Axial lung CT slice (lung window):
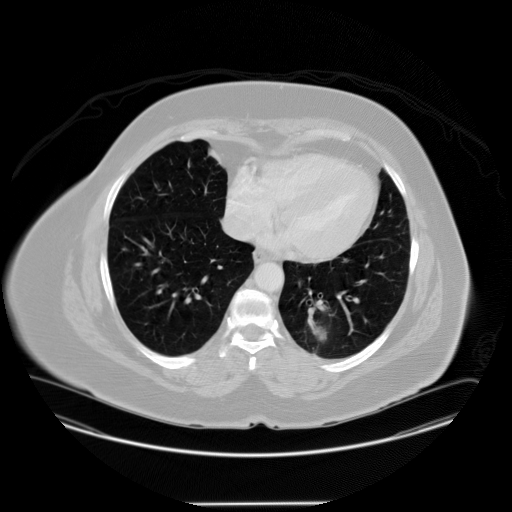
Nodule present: yes
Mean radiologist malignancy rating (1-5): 3.5